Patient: sex M, age 71
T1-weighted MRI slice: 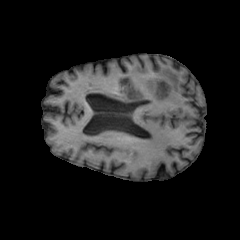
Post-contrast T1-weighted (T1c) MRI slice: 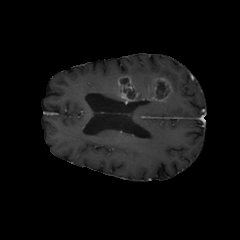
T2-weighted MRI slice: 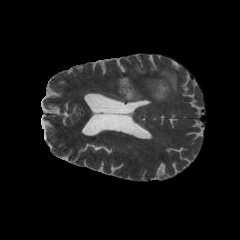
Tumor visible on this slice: yes
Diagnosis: Glioblastoma, IDH-wildtype
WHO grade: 4